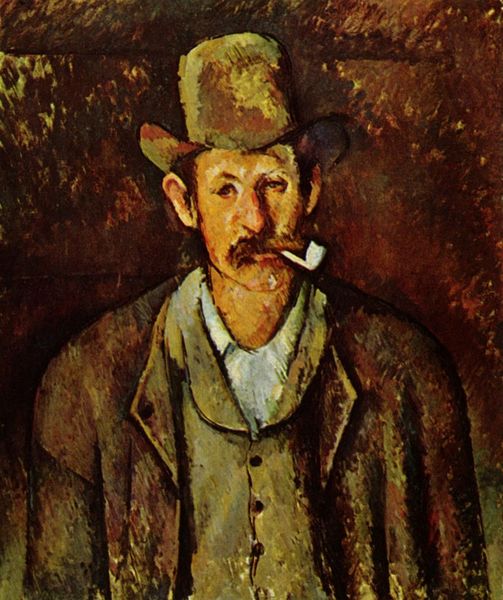
Titel: Mann mit Pfeife
Künstler: Paul Cézanne
Standort: London
Institution: Courtauld Institute Gallery
Schlagwörter: dunkel, gemälde, kopf, laub, mann, weiß, bäume, cezanne, grün, impressionismus, ocker, braun, frankreich, hut, nase, ohr, blick, rot, expressionismus, anzug, bart, hemd, jacke, schnurrbart, augen, falten, gesicht, kragen, stehen, hals, portrait, porträt, mantel, stehend, bruststück, kinn, knopf, ohren, schulter, schultern, man, farben, schnäuzer, schnurbart, pfeife, rauchen, knöpfe, schnauzbart, schnauzer, weste, grun, bauer, punkte, paul, tupfen, zigarette, pfeiffe, pipe, sacko, hantel, pfeird, pferio, knopfen, cannze